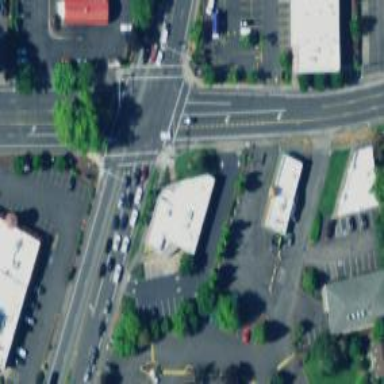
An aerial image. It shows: Solid stop line on the road marking.